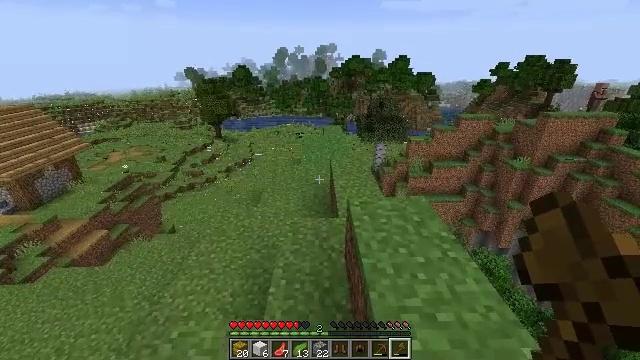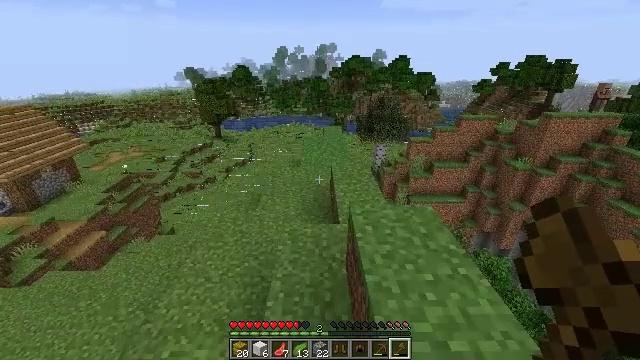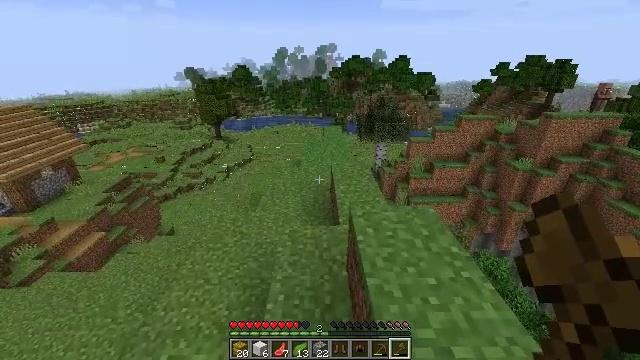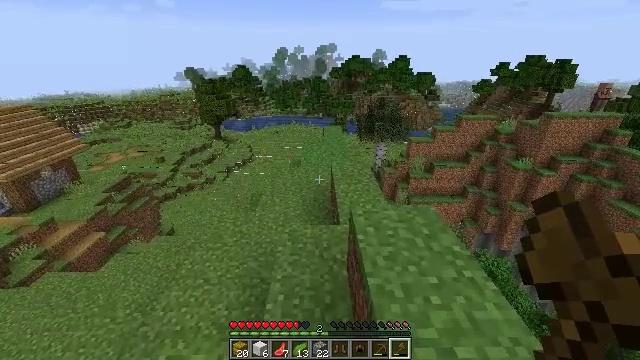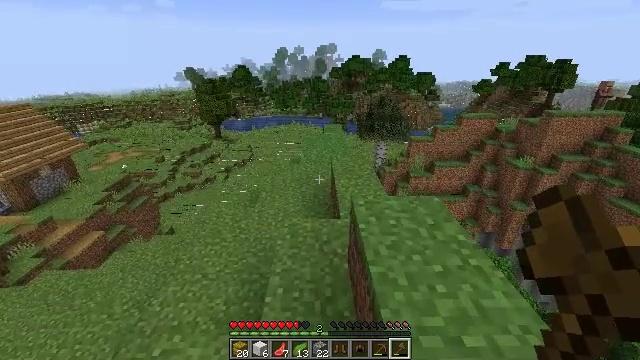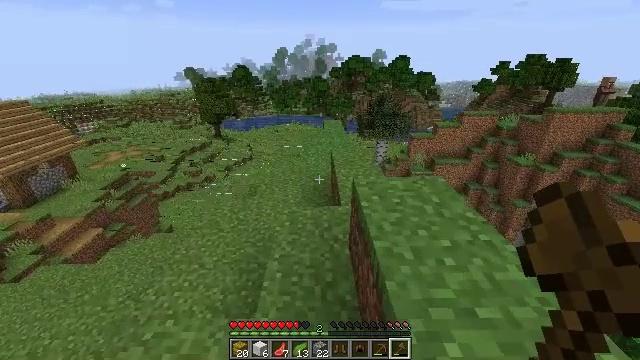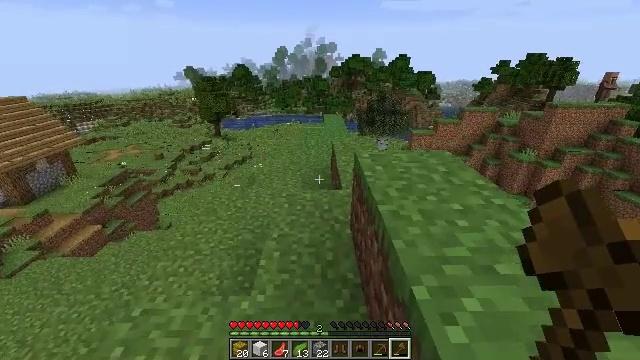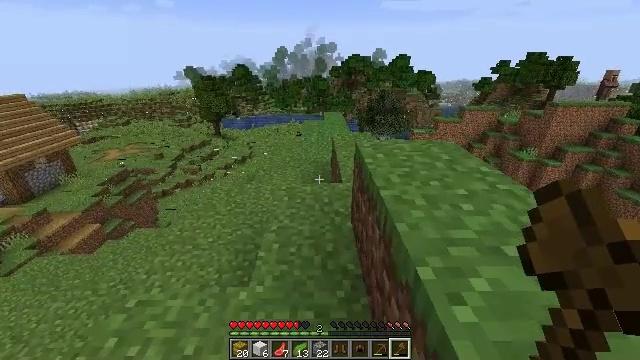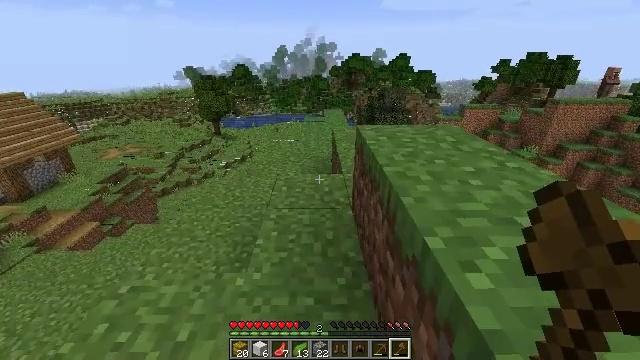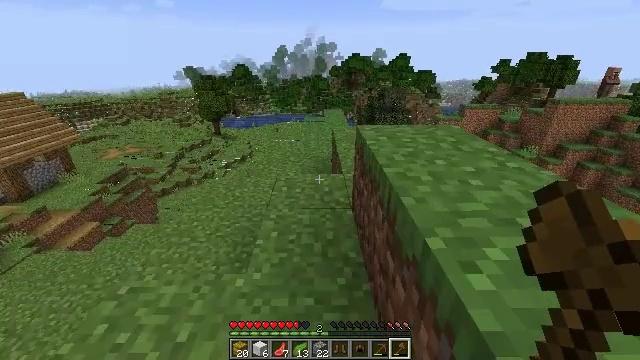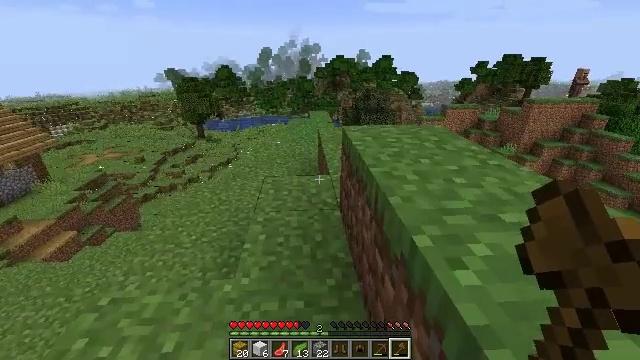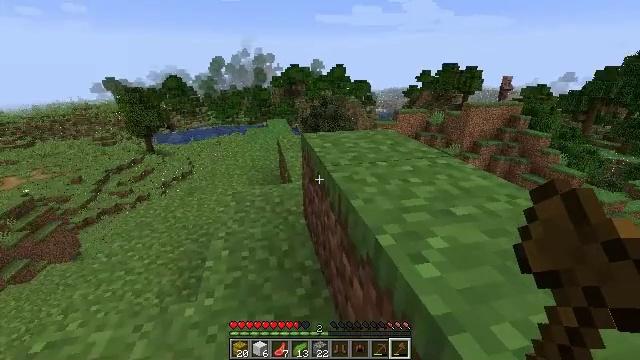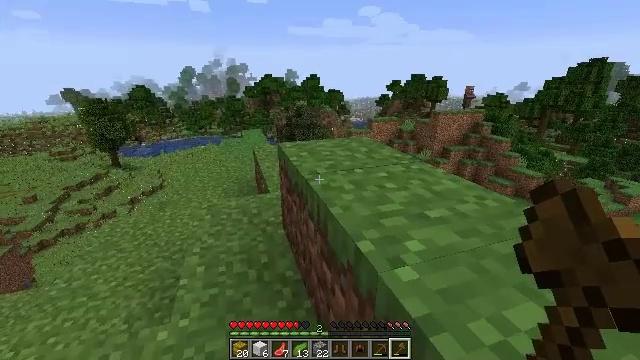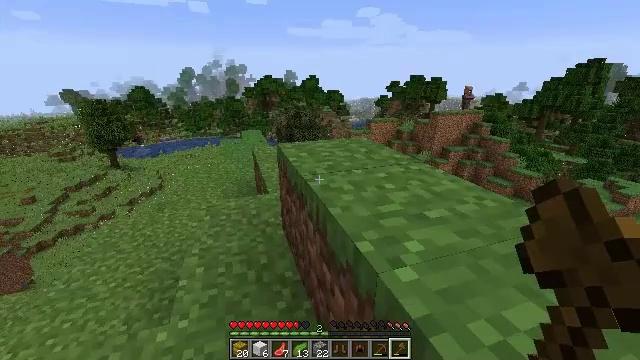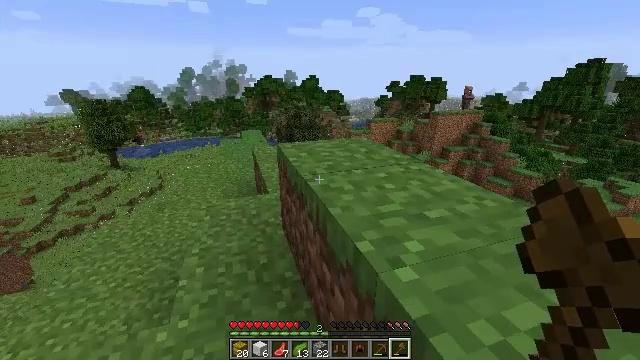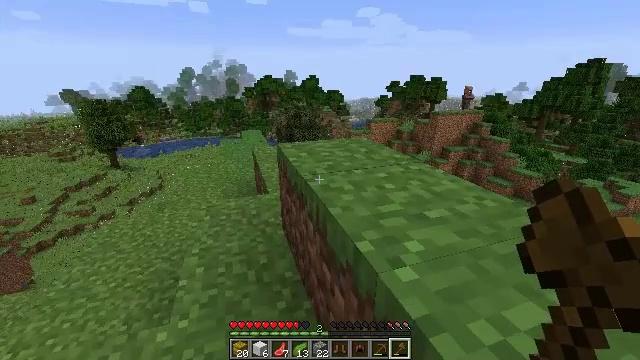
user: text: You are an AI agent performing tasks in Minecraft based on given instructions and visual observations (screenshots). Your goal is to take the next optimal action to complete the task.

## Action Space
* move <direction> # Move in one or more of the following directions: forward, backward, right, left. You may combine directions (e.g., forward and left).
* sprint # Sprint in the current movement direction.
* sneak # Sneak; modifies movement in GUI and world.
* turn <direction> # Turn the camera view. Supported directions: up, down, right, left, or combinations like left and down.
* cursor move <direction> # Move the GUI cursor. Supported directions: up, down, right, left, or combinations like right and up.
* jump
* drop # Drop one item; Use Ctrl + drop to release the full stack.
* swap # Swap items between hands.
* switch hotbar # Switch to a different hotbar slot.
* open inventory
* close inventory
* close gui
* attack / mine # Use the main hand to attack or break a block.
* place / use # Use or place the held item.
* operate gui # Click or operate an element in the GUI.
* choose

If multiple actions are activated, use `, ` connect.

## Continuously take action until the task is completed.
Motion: motion action
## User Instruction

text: Break the oxeye daisy to gather it.
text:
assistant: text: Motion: no_op
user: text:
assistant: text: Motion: no_op
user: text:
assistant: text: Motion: no_op
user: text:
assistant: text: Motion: no_op
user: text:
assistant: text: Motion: no_op
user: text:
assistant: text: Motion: no_op
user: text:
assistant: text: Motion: no_op
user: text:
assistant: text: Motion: no_op
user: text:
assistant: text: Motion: no_op
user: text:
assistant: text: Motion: turn right
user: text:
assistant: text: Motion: turn right and up
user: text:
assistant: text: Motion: turn right and up
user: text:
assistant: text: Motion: no_op
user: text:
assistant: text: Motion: no_op
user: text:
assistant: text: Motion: no_op
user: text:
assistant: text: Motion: turn left and down
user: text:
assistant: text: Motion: turn left and down
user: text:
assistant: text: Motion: move forward, turn left and down
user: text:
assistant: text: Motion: move forward, turn left and down
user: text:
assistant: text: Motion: move forward, turn left
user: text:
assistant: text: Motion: move forward, turn left
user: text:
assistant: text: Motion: move forward, turn up
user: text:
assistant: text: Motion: move forward, sprint, turn right and up
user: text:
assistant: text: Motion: move forward, sprint
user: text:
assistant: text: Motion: move forward, sprint
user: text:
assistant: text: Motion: move forward
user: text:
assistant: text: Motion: move forward
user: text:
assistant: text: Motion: move forward
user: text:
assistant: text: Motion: move forward, sprint, turn left
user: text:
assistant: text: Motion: move forward, sprint, turn left